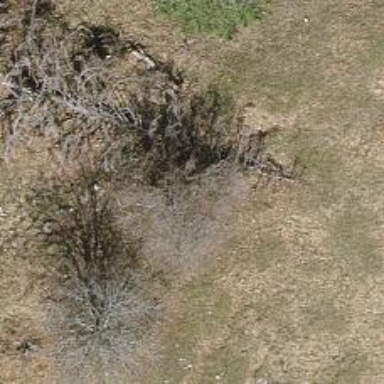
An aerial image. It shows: Single tag "natural: tree."